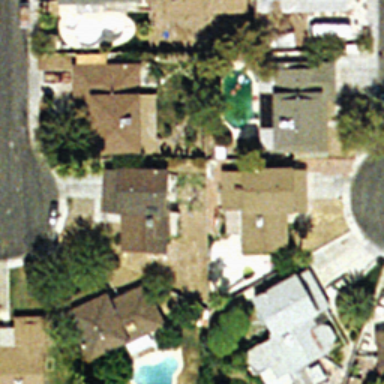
It is a medium residential area .